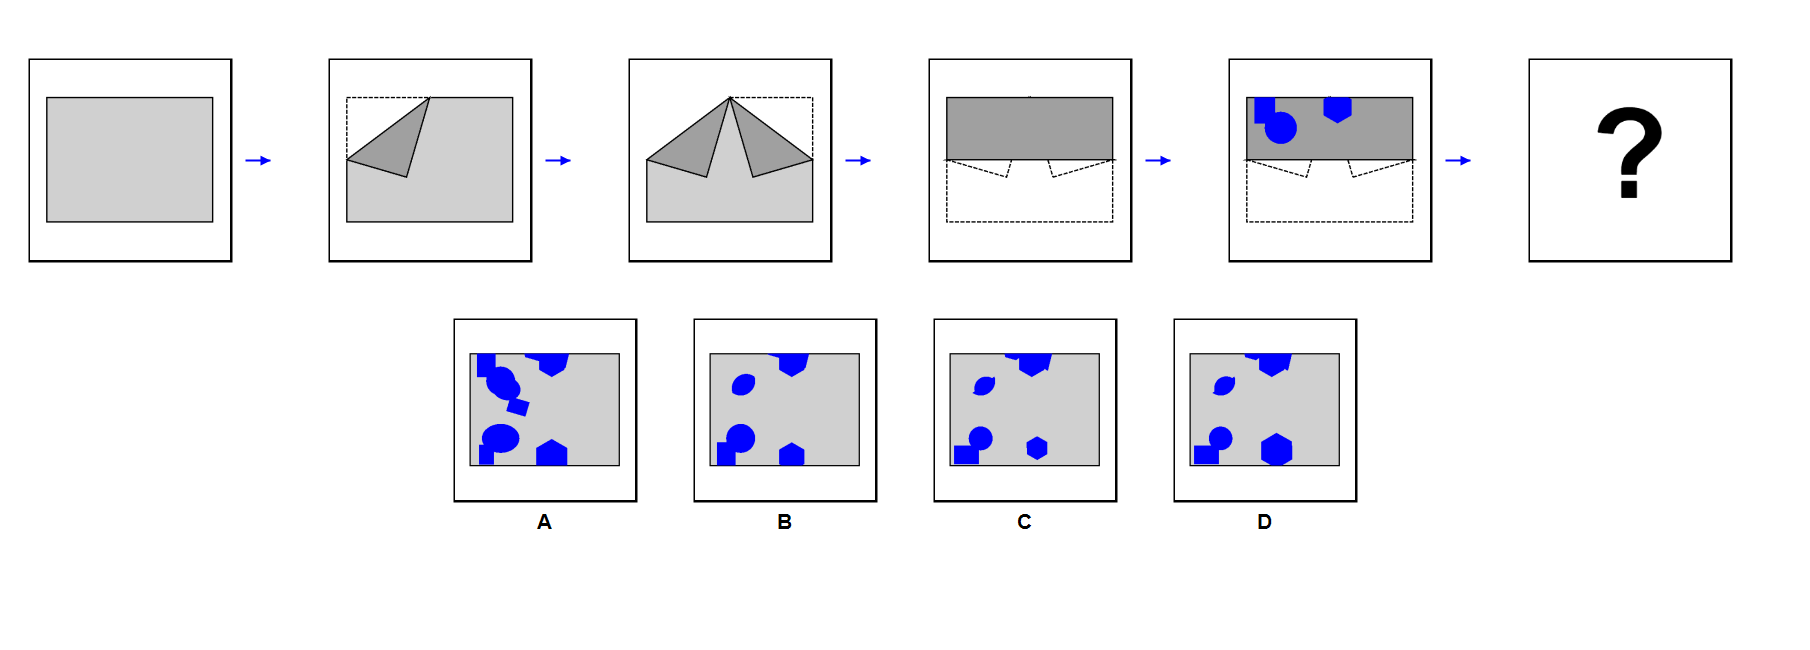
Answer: B